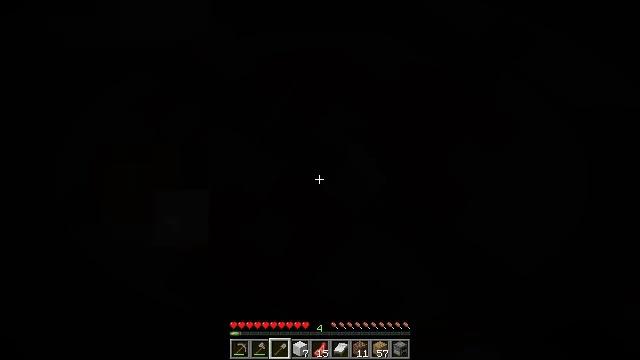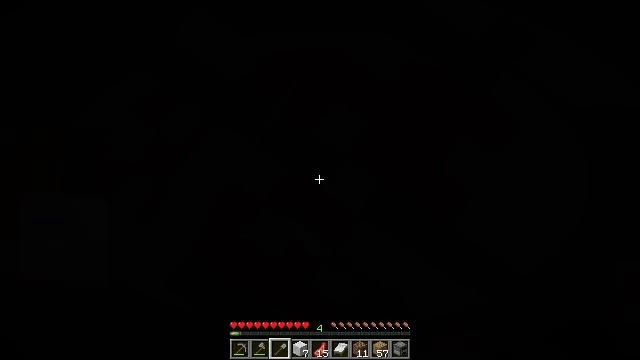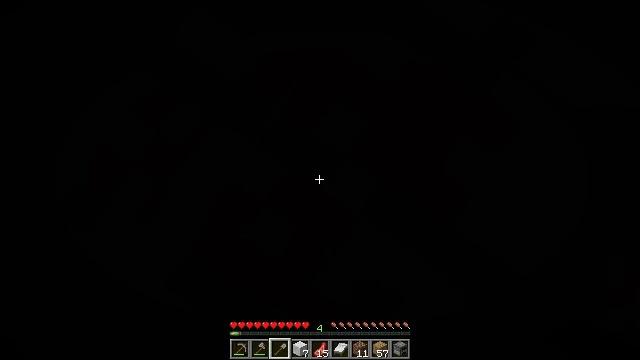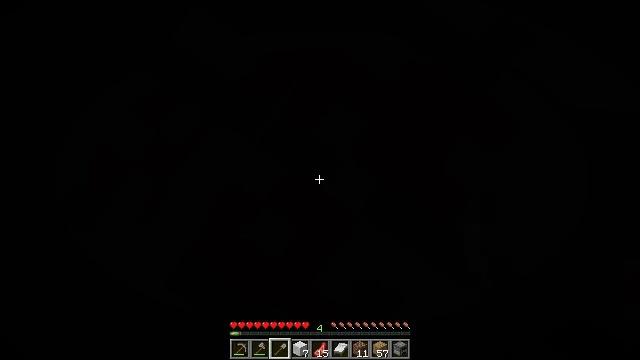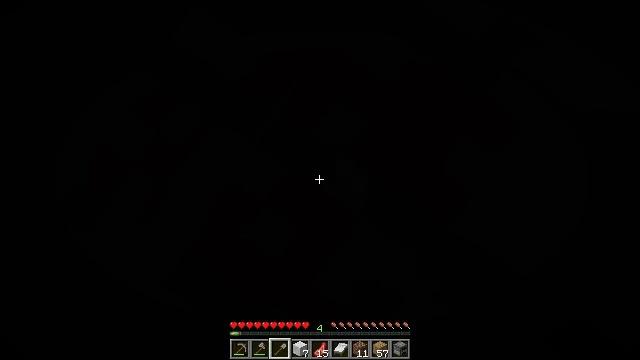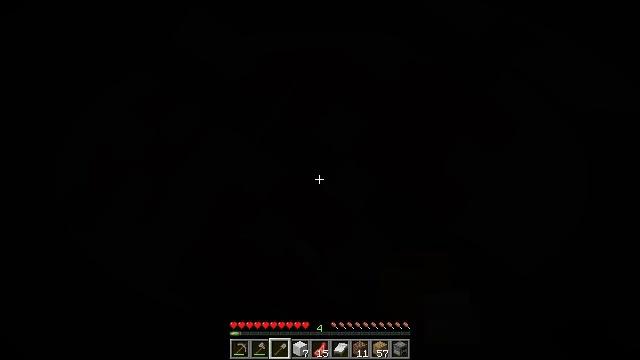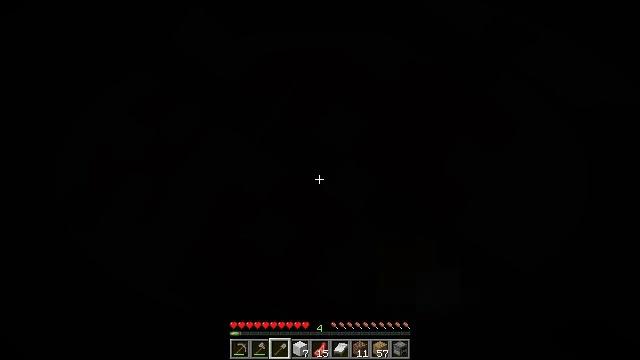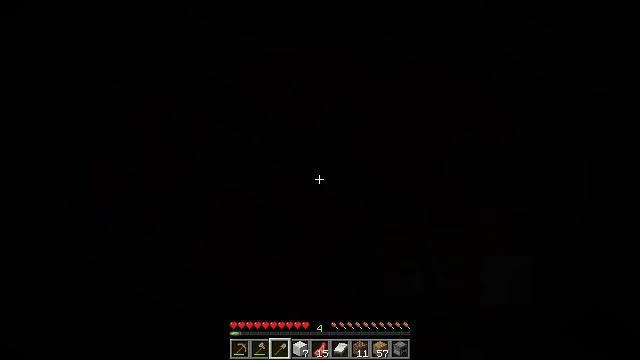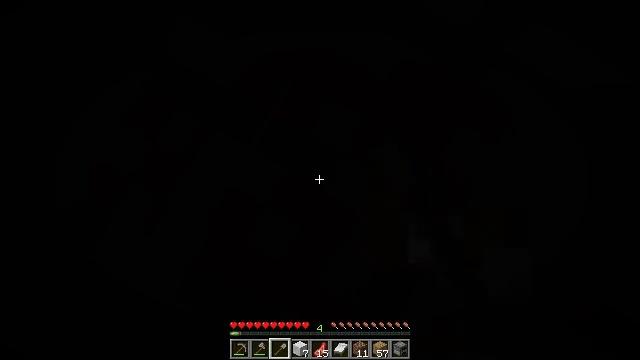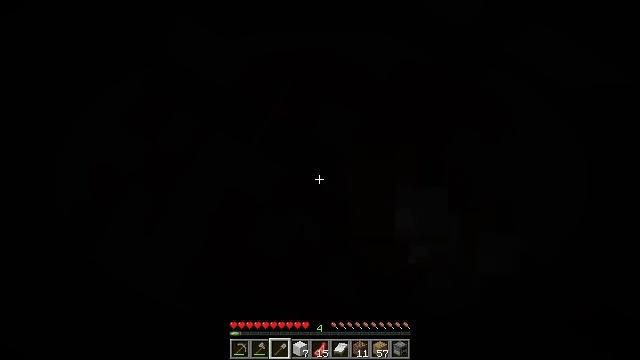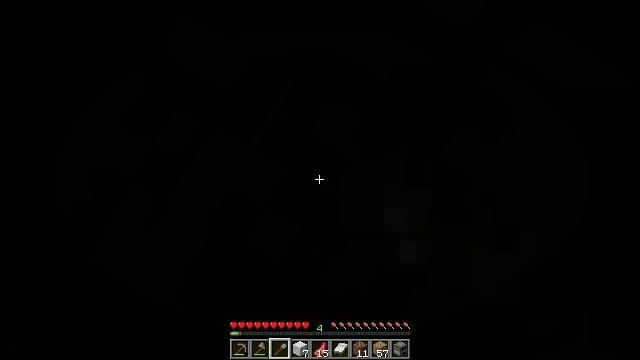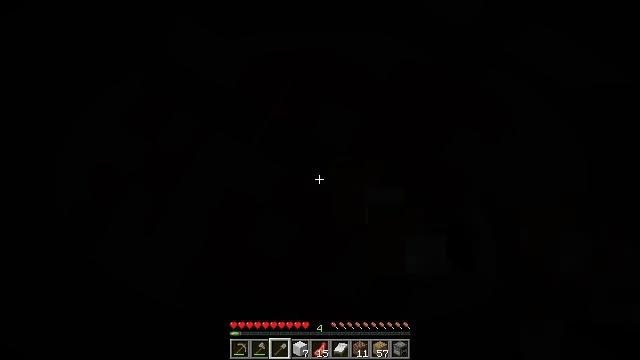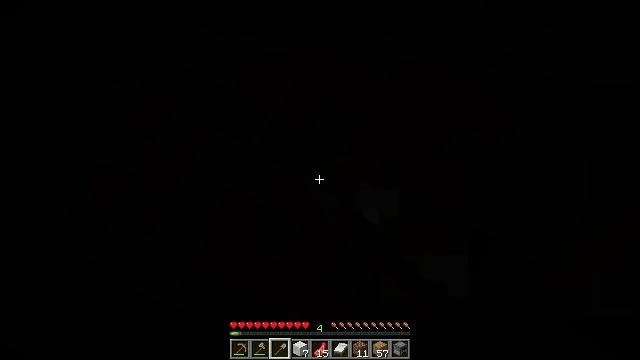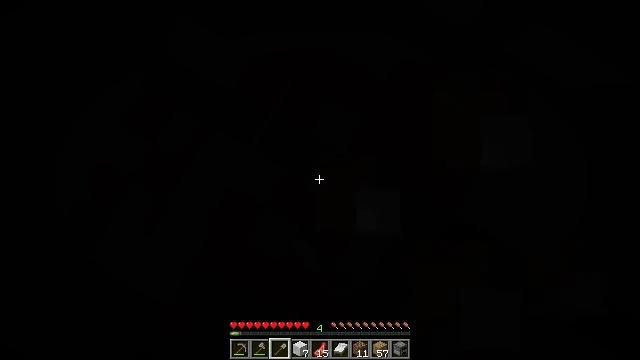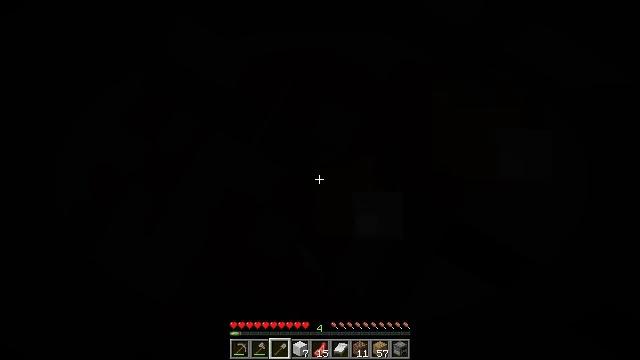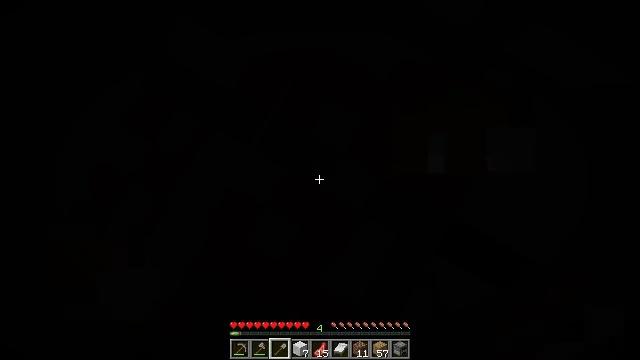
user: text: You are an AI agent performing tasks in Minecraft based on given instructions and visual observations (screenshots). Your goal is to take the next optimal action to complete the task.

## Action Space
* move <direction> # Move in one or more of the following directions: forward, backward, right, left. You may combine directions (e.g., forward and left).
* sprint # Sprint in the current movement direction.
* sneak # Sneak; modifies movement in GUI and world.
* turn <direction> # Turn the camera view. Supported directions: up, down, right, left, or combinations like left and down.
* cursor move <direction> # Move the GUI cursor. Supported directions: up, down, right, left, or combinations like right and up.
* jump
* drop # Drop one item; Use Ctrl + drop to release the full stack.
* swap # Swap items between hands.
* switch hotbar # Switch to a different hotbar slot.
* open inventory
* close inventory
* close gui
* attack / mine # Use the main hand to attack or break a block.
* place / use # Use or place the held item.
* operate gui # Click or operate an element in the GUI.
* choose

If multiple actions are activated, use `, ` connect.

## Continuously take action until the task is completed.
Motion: motion action
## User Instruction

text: Put back the crafting table.
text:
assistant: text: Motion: attack / mine
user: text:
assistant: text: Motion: turn up, attack / mine
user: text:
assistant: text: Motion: turn up, attack / mine
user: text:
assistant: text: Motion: turn up, attack / mine
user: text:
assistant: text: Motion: turn up, attack / mine
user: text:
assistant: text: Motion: turn left and up, attack / mine
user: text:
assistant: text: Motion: turn left and up, attack / mine
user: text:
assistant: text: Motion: turn left and up, attack / mine
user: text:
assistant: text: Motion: attack / mine
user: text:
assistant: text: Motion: attack / mine
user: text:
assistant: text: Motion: attack / mine
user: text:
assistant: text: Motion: attack / mine
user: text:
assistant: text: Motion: attack / mine
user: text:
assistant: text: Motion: attack / mine
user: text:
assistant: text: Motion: attack / mine
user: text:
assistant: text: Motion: attack / mine
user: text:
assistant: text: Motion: attack / mine
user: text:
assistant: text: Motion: attack / mine
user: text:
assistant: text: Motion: attack / mine
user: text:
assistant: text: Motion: turn right and up, attack / mine
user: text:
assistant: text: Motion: turn right and up, attack / mine
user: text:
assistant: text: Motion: turn right and up, attack / mine
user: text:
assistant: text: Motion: turn right and up, attack / mine
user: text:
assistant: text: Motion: attack / mine
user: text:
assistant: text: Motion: attack / mine
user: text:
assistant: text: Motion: attack / mine
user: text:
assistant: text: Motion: attack / mine
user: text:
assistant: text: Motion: attack / mine
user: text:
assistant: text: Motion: attack / mine
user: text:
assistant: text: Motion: attack / mine